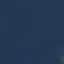
Land use / land cover: SeaLake